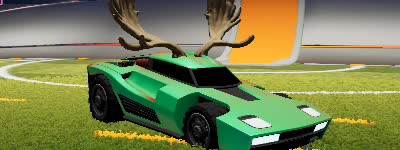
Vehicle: breakout